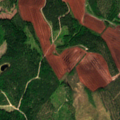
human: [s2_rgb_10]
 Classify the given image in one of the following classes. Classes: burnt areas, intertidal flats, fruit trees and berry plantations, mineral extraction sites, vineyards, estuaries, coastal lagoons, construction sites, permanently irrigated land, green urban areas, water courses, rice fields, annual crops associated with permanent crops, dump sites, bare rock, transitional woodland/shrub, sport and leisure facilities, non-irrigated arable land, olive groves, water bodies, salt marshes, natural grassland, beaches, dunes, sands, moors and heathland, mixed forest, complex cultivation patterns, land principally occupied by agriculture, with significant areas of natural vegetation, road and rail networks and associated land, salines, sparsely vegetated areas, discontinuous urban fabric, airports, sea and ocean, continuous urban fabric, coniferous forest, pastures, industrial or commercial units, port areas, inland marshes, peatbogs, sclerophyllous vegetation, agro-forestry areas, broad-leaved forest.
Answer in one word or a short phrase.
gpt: coniferous forest, transitional woodland/shrub, peatbogs